Question: I found out in one of my <URL> that setting up specific x,y coordinates as Touch Listeners was too specific and that just one position would be too small to pick up a touch input.
@ligi mentioned 'Regions' in a comment under my question. I looked into it and realised that it's what I need, I just can't find out how to implement one.
Here is the code for a TouchListener for a specific x,y coordinate:
'''
public boolean onTouchEvent(MotionEvent ev) {
if (!mDragging) {
return false;
}
int x = (int) ev.getX();
int y = (int) ev.getY();
if (x == 100 && y == 200) {
switch (ev.getAction()) {
case MotionEvent.ACTION_DOWN:
Log.e(TAG, "ACTION DOWN");
break;
case MotionEvent.ACTION_MOVE:
Log.e(TAG, "ACTION MOVE");
break;
case MotionEvent.ACTION_UP:
Log.e(TAG, "ACTION UP");
break;
}
}
'''
Does anyone know how to set up a Region instead? Say if a user finger moves into the region area, do something. I can't find any basic implementations anywhere else.
Here's an image if the desc. wasn't clear:

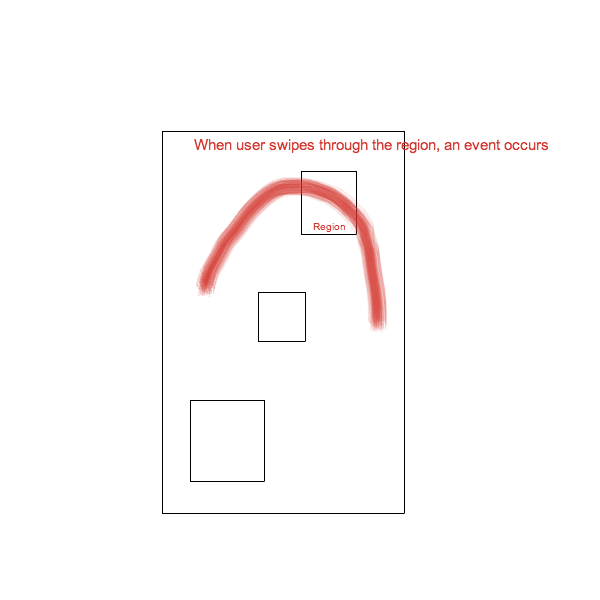
Answer: You could do something like this
'''
public boolean onTouchEvent(MotionEvent ev) {
int x = (int) ev.getX();
int y = (int) ev.getY();
switch (ev.getAction()) {
case MotionEvent.ACTION_DOWN:
case MotionEvent.ACTION_MOVE:
Log.e(TAG, "ACTION DOWN OR MOVE");
// check if the event is in region 1
if(x >= "left_x_region1" && x <= "right_x_region1"
&& y >= "top_x_region1" && y <= "bottom_x_region1")
// do something for region1
// check if the event is in region 2
else if(x >= "left_x_region2" && x <= "right_x_region2"
&& y >= "top_x_region2" && y <= "bottom_x_region2")
// do something for region1
// continue for other cases
break;
case MotionEvent.ACTION_UP:
Log.e(TAG, "ACTION UP");
break;
}
}
'''
Or you could simplify it even further by making a list of what those actual values are, or even better create Rects from those values
'''
List<Rect> regions = new ArrayList<Rect>();
regions.add(new Rect("left_x_region1", "top_y_region1", "right_x_region1", "bottom_y_region1");
regions.add(new Rect("left_x_region2", "top_y_region2", "right_x_region2", "bottom_y_region2");
// continue for each region
'''
and then check your event in those regions inside your ACTION_DOWN || ACTION_MOVE section of the switch statement
'''
for(int i = 0; i < regions.size(); i++){
if(regions.get(i).contains(x, y)){
// do stuff for region i
return;
}
}
'''
What this does is checks to see if the motion event occurred within the bounds of the region.